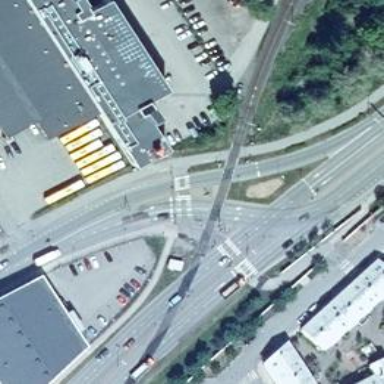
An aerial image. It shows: Level crossing with lights and saltire markings.